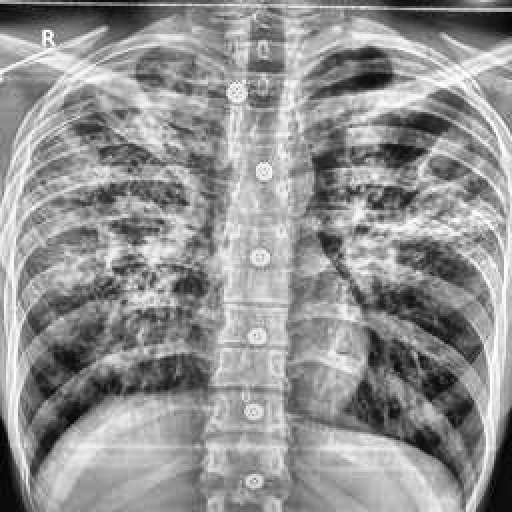
Finding: TUBERCULOSIS